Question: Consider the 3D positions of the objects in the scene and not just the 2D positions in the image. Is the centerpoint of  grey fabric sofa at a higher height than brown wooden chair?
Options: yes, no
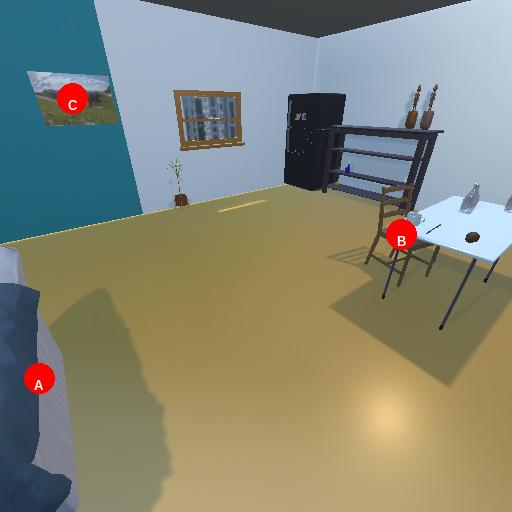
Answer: yes